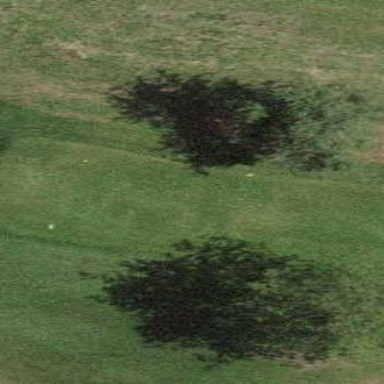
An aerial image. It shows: Golf tee.